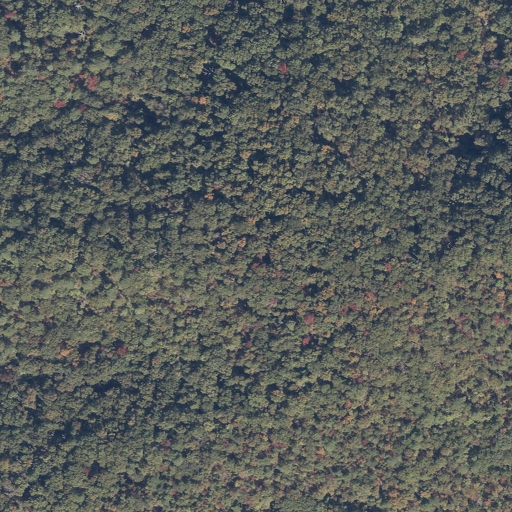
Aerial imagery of mountain in Alabama named Baltzell Mountains containing only deciduous forest